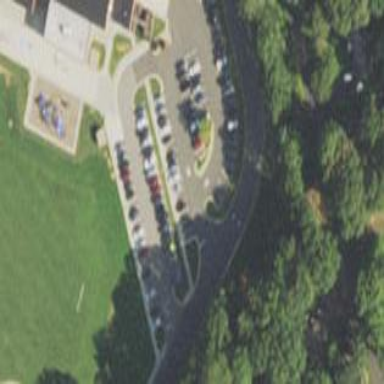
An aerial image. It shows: Parking area.